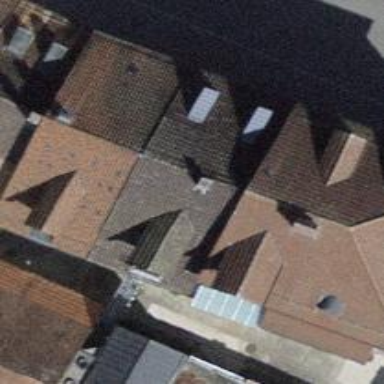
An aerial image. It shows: Building with tile roof.